Brain MRI, t1w sequence, axial 2D slice.
Patient: age 51, sex F, weight 95 kg, height 1.95 m
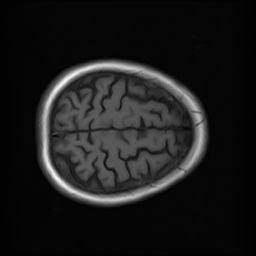